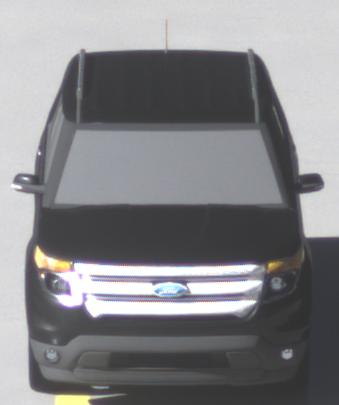
Make: Ford
Model: Explorer
Detailed model: Gen. 5
Model produced from: 2010
Model produced until: 2019
Doors: 5
Color: black
Road condition: wet road
Daytime: morning or afternoon
Contrast: high contrast